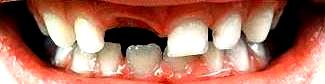
Condition: hypodontia